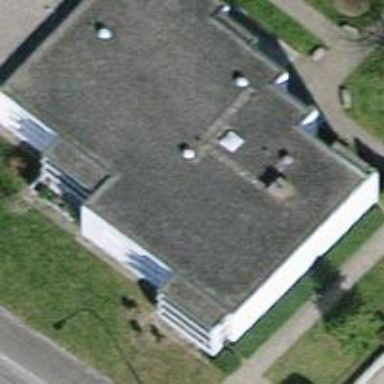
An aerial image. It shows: Building with flat roof.